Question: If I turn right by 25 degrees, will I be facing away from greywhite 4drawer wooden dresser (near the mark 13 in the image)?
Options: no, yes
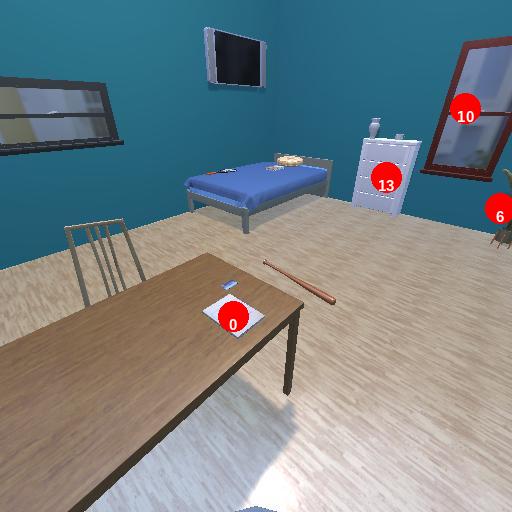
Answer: no